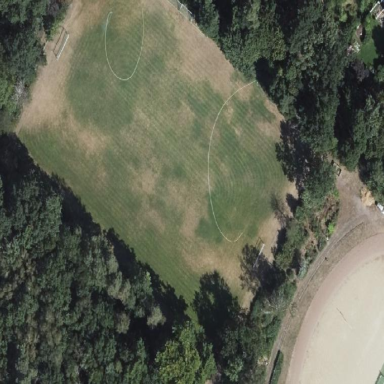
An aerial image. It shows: Multi-sport pitch on leisure land.